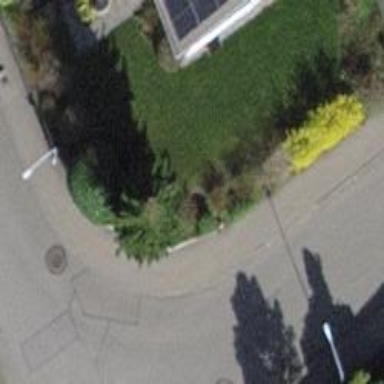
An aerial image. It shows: Sidewalk along the footway.